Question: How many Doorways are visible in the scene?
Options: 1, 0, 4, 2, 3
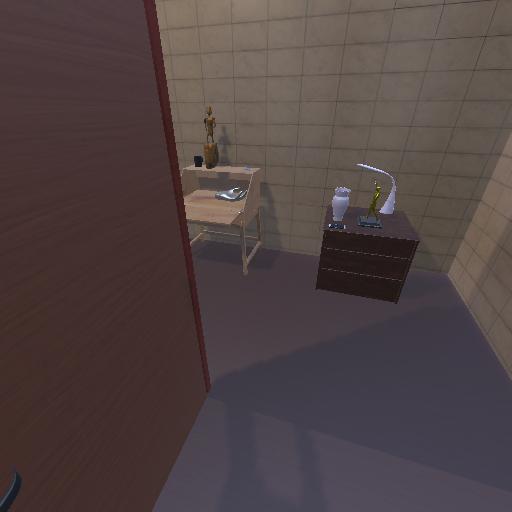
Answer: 1